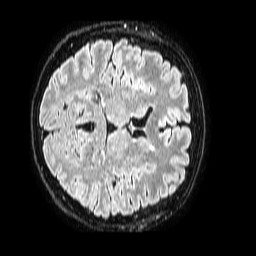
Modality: FLAIR
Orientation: axial
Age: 66
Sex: female
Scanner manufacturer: philips
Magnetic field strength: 1.5 T
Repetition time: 4.8 s
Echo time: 0.3 s